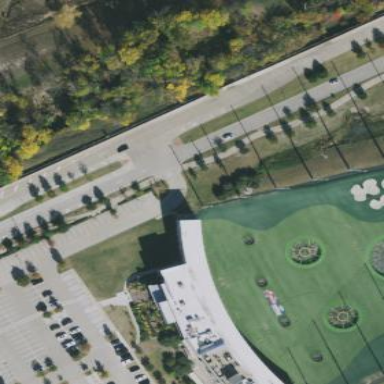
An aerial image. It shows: Sports centre building dedicated to golf activities.